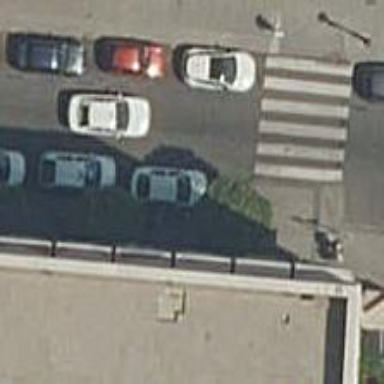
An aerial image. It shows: Taxi stand.